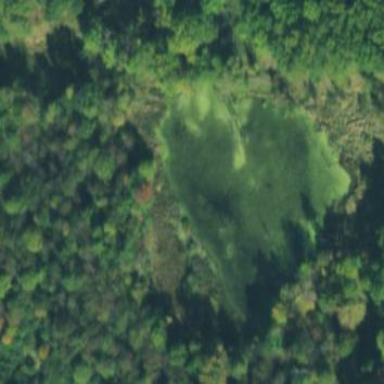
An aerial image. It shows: Serene pond surrounded by nature.